Question: I may be asking something silly but I don't see any sql*plus or any GUI kind of interface to connect my Oracle server remotely. I tried SQL Plus but it's a command line interface, don't know what to do with that.

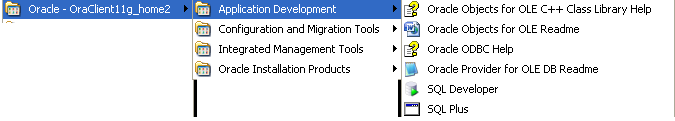
Answer: <URL> is a GUI client